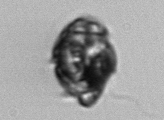
Label: Proterythropsis